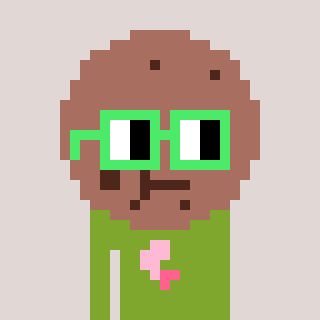
a pixel art character with square light green glasses, a cookie-shaped head and a slimegreen-colored body on a warm background